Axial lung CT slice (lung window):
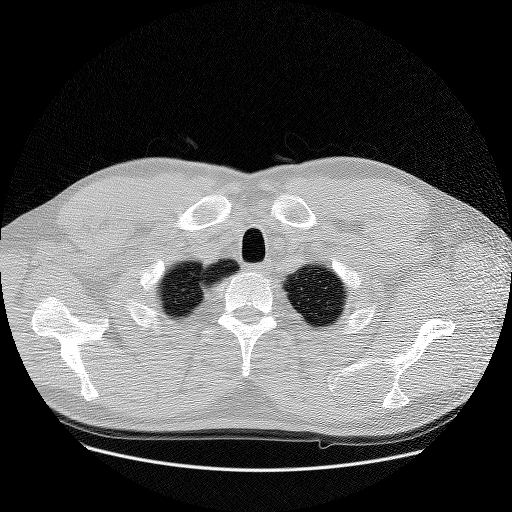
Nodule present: no